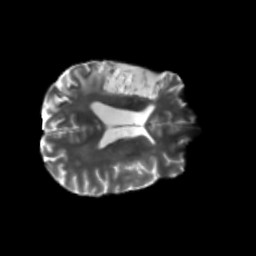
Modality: T2w
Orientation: axial
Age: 56
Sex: male
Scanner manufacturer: siemens
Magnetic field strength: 3 T
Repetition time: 5.25 s
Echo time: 0.08 s